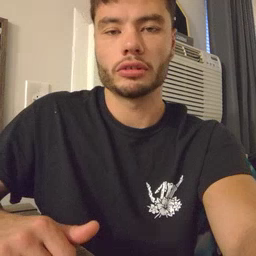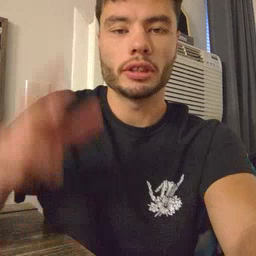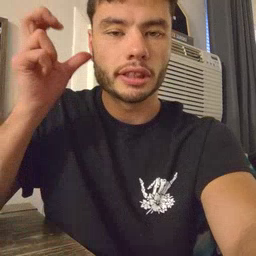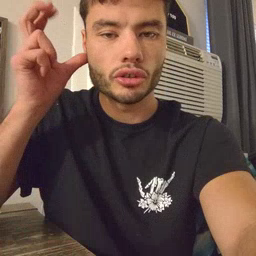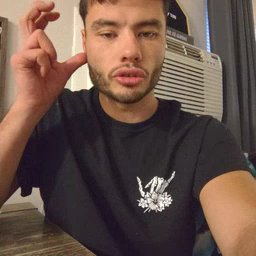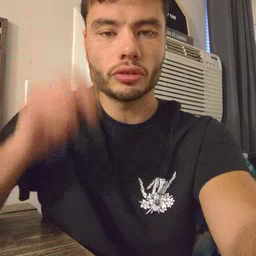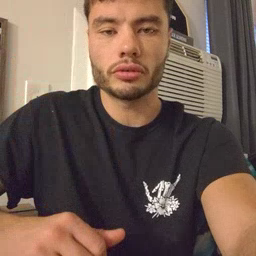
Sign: hear